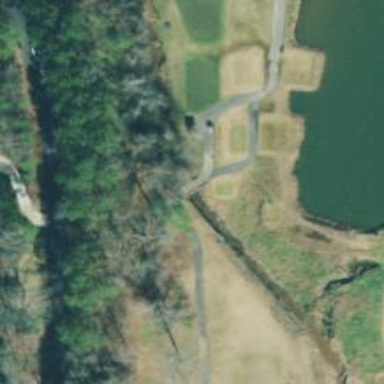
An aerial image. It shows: Service road designated as golf cart path.